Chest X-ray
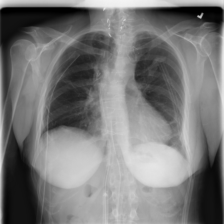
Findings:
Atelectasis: positive
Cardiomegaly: negative
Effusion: negative
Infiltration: negative
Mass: negative
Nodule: negative
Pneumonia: negative
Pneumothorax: negative
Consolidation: negative
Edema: negative
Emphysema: negative
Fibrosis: negative
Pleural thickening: negative
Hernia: negative